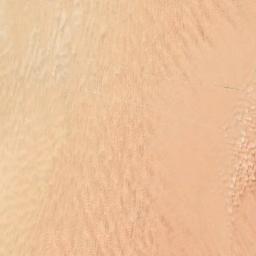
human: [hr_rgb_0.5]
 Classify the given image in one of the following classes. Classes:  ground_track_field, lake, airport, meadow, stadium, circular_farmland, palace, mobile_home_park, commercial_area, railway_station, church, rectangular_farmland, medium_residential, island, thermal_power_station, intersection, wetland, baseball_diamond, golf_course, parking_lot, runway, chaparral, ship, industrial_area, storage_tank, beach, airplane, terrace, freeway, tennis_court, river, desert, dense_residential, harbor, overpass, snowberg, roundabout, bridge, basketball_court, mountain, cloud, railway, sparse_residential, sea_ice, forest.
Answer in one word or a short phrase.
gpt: desert